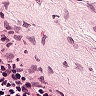
Metastatic tissue present: no